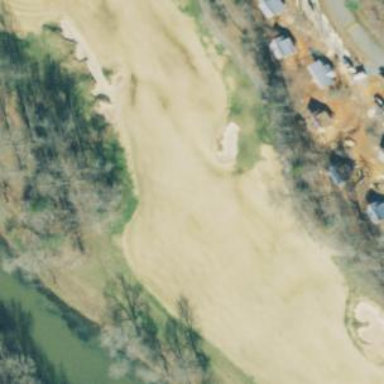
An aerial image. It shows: Golf rough area.